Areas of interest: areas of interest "Aquarium"
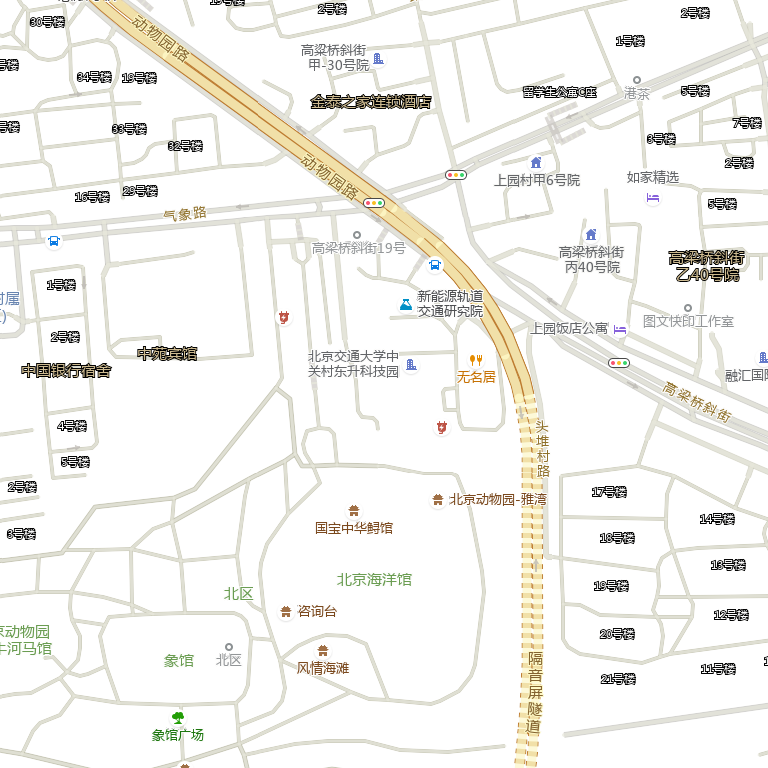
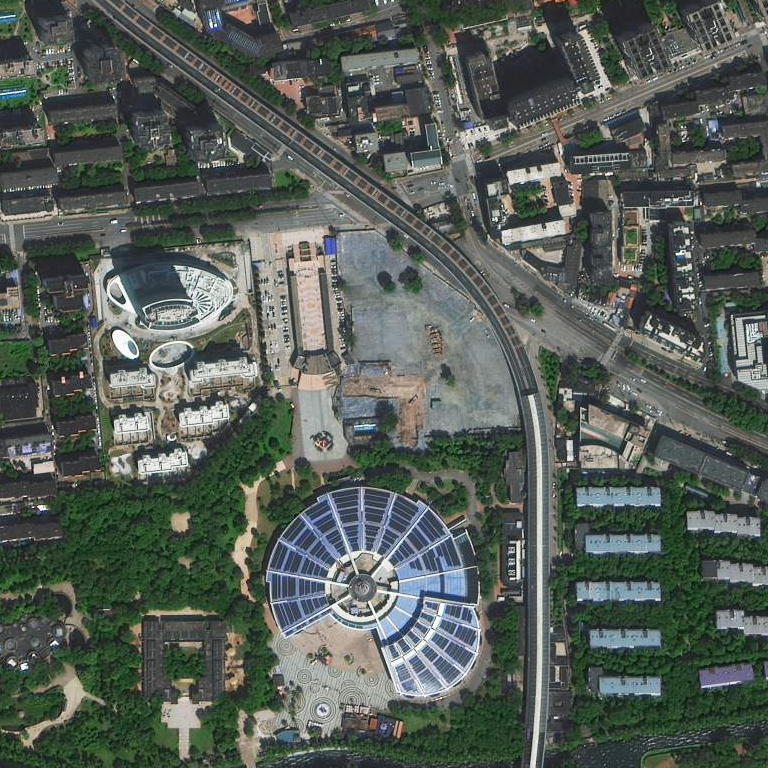